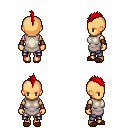
a pixel art fantasy rpg character, female body template, human, tanned skin, white tunic, metal pants, red mohawk hairstyle, leather bracers, brown slippers, four views (front, back, left, right), 2x2 character sprite sheet, small pixel art, hard edges, no anti-aliasing